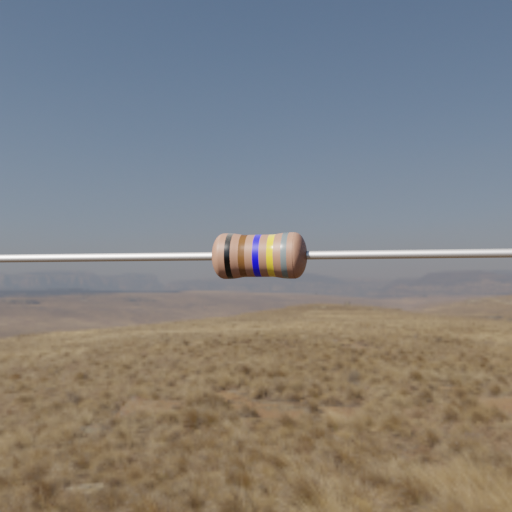
Resistor colour bands (in order): black, brown, blue, gold, gray